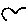
Label: cloud